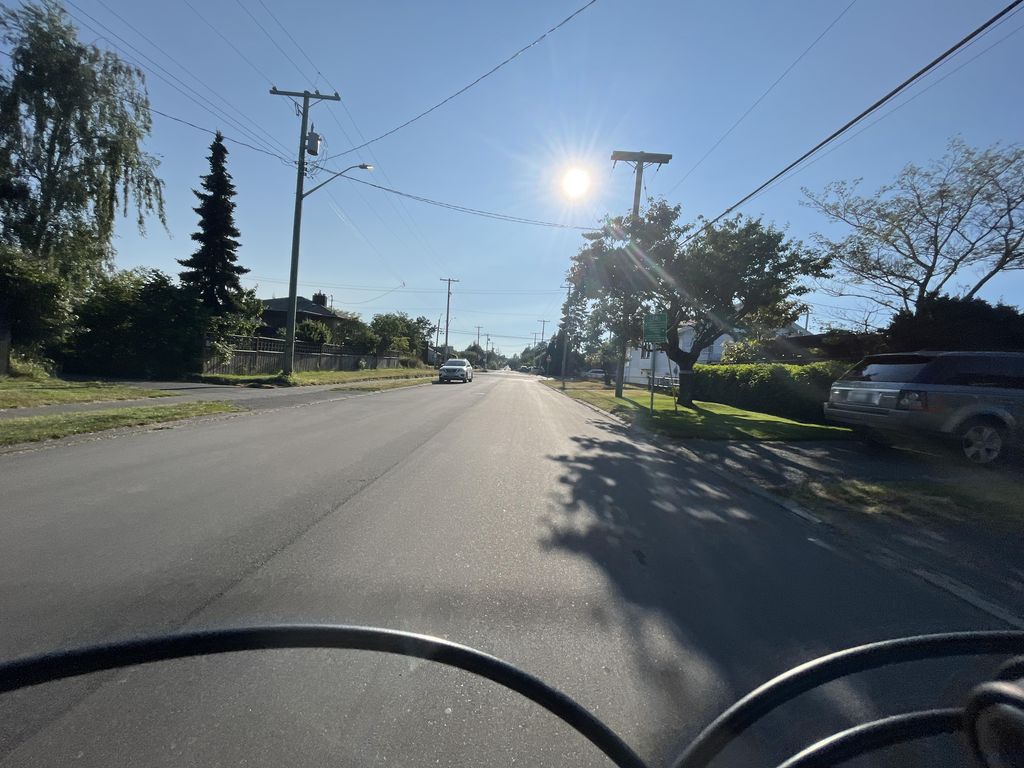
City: victoria